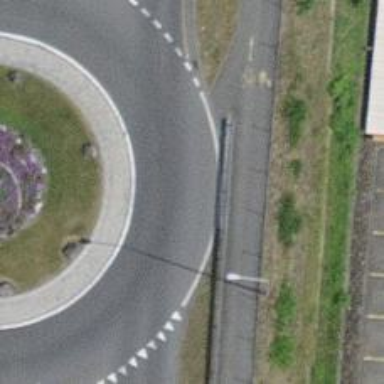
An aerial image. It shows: Tertiary road with asphalt surface leading to roundabout.